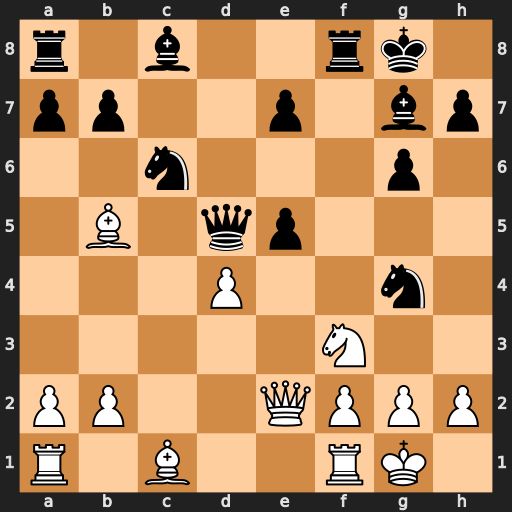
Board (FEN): r1b2rk1/pp2p1bp/2n3p1/1B1qp3/3P2n1/5N2/PP2QPPP/R1B2RK1
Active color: w
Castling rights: -
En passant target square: -
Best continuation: Bc4 Be6 Bxd5